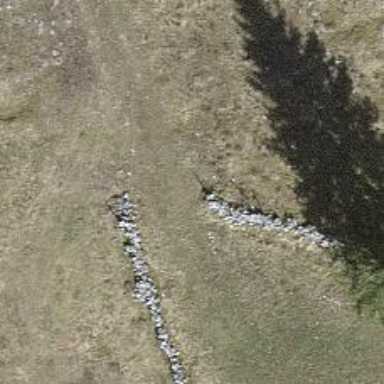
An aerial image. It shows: Dry stone wall barrier.